Question: Here is a simple query and it's results using SQL Server:
'''
SELECT Notes
FROM DailyTaskHours
WHERE Notes IS NOT NULL
AND Notes <> ''
AND NonScrumStoryId = 2264
'''

I would like one row with one column returned. How do I accomplish this?
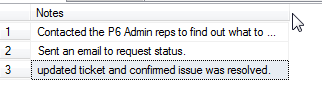
Answer: I'm figuring you need them all as a single cell, rather than PIVOT them out.
Try this
'''
With
MyTable as
(
Select 1 Id, 'Contacted the P6 Admin Reps to find out what to do.' Notes
Union Select 2, 'Sent and email to request status.'
Union Select 3, 'updated ticket and confirmed issue was resolved.'
)
Select
(
SELECT SUB.Notes + ' '
FROM MyTable SUB
FOR XML PATH('')
) TextValue
'''
Here is the answer I get:
'''
TextValue
---------------------------------------------------------------------------------------------------------------------------------------
Contacted the P6 Admin Reps to find out what to do. Sent and email to request status. updated ticket and confirmed issue was resolved.
(1 row(s) affected)
'''